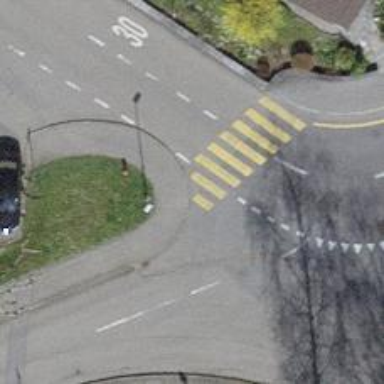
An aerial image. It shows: Kerb serving as barrier.